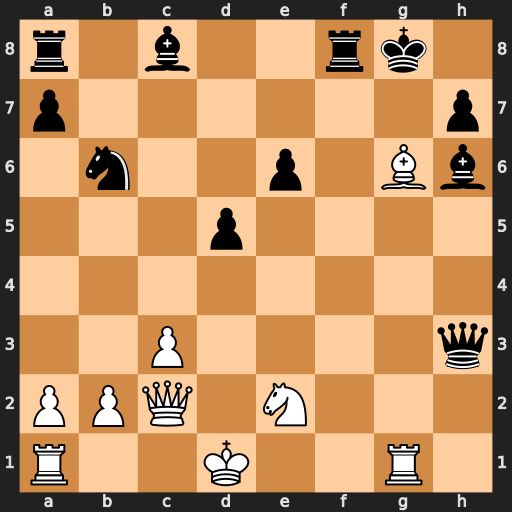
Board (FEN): r1b2rk1/p6p/1n2p1Bb/3p4/8/2P4q/PPQ1N3/R2K2R1
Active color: w
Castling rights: -
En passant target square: -
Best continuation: Bf5+ Kh8 Bxh3